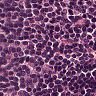
Metastatic tissue present: no